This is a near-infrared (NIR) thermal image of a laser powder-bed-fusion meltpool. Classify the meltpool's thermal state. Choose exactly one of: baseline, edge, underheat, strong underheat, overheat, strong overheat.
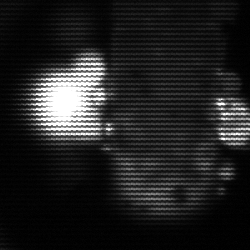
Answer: strong underheat